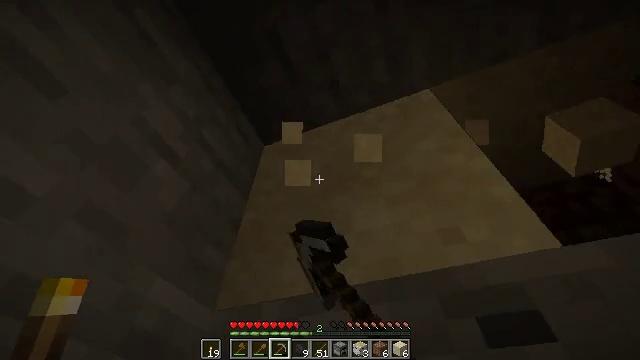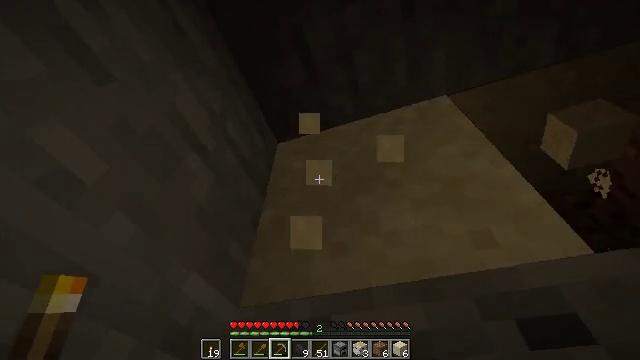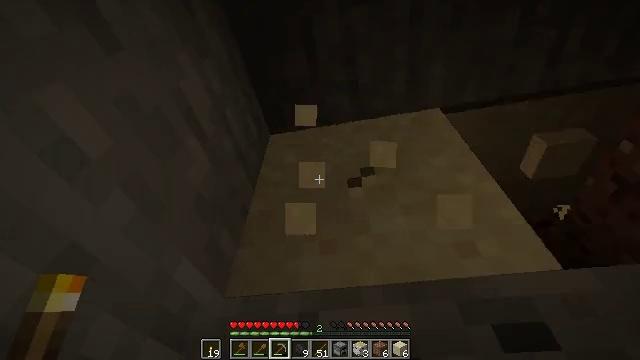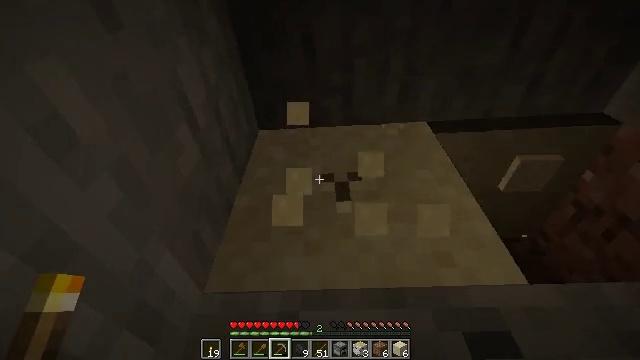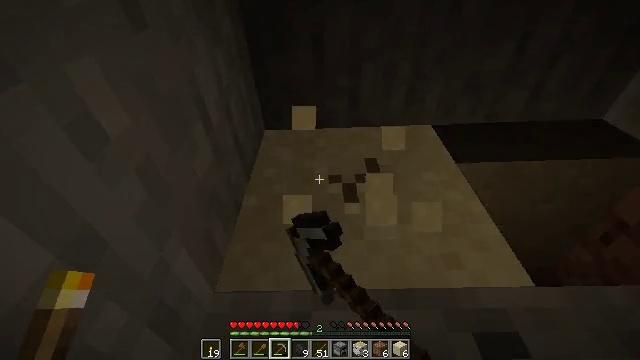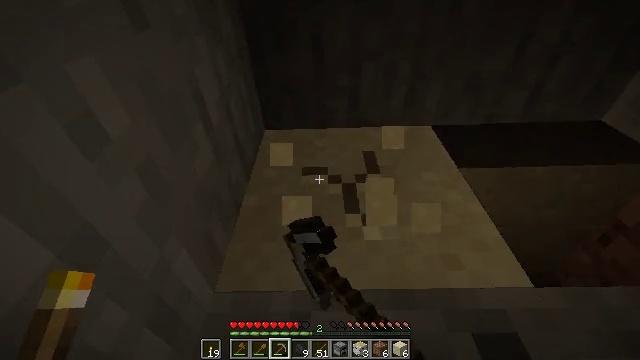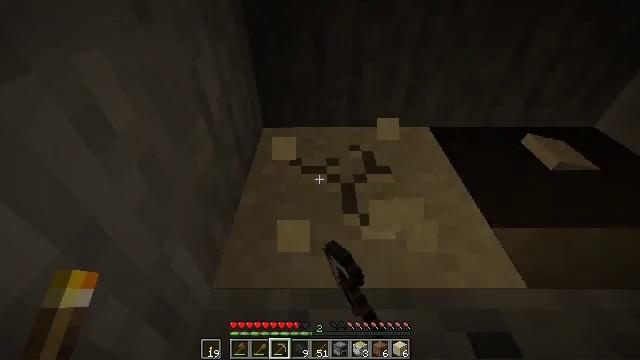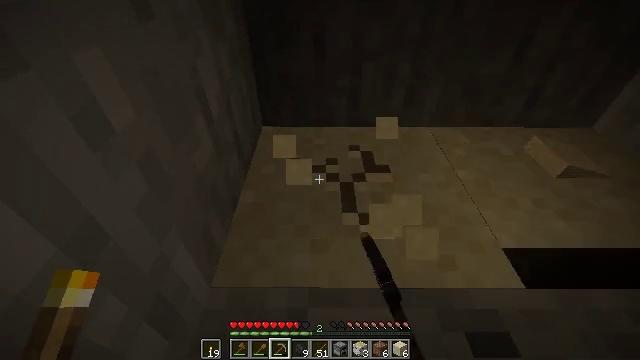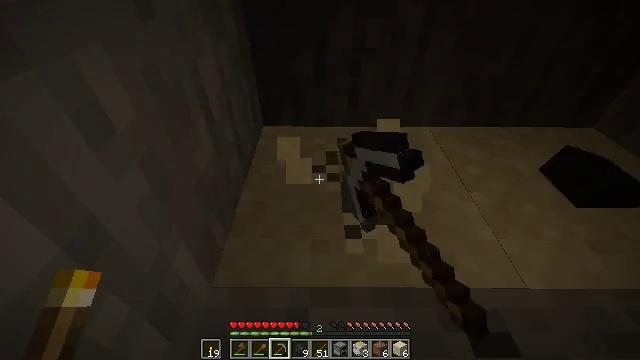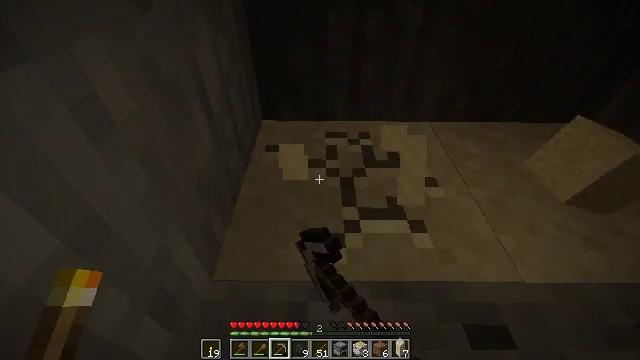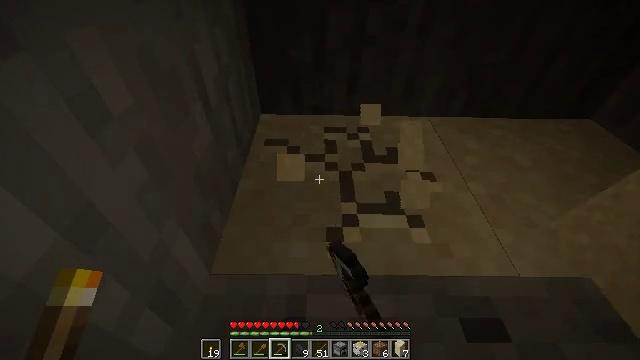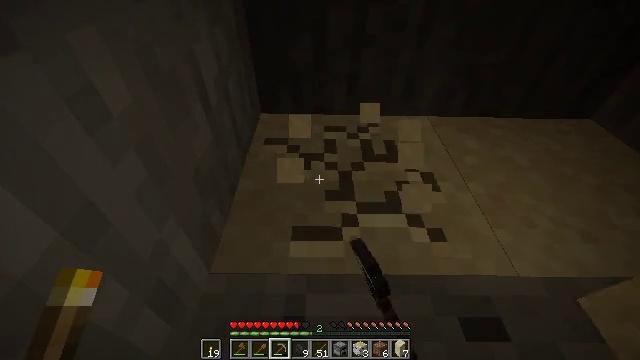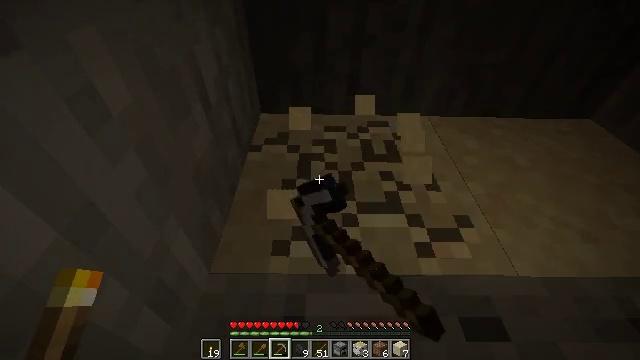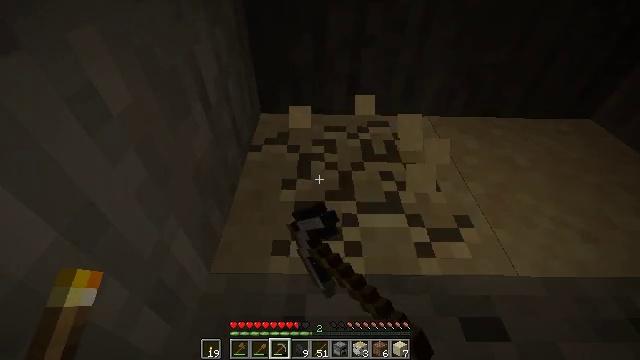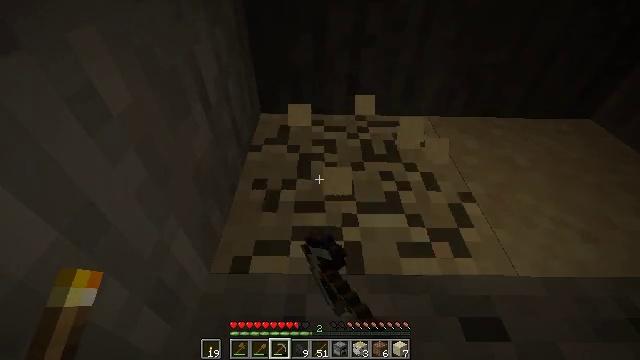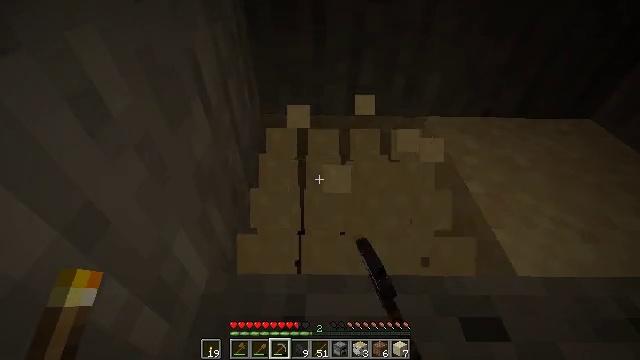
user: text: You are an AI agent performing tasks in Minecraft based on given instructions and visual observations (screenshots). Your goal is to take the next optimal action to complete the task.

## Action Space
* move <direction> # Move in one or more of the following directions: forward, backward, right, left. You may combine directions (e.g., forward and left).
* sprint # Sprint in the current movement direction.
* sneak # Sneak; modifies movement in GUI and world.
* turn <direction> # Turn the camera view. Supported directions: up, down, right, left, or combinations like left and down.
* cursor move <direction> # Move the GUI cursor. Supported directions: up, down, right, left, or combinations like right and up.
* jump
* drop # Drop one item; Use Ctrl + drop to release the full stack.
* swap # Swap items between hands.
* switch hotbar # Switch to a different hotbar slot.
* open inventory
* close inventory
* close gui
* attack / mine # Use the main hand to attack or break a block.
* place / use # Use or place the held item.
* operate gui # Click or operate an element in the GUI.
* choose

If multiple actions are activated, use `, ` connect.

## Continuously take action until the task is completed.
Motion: motion action
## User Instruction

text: Break the sand block.
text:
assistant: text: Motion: turn right, attack / mine
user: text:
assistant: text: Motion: turn right, attack / mine
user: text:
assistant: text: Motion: turn right, attack / mine
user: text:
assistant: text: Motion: turn right, attack / mine
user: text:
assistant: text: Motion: attack / mine
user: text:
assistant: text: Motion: turn right, attack / mine
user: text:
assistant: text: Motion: attack / mine
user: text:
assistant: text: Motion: attack / mine
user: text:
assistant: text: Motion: turn down, attack / mine
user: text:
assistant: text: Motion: turn down, attack / mine
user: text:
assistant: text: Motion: attack / mine
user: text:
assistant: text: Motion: attack / mine
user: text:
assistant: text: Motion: attack / mine
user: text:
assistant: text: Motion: attack / mine
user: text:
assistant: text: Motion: attack / mine
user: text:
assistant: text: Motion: turn down, attack / mine
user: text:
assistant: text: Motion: turn right, attack / mine
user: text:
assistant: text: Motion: attack / mine
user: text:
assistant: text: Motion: attack / mine
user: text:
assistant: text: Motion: attack / mine
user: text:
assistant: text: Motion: attack / mine